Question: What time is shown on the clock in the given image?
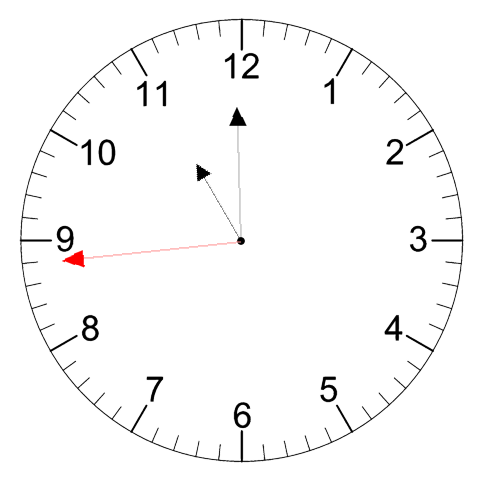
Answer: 10:59:44